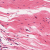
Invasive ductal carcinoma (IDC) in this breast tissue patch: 0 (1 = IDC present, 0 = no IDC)